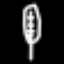
Label: leaf